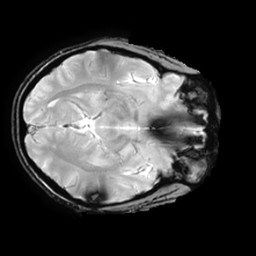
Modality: T2starw
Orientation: axial
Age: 28
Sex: female
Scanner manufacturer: ge
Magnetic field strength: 3 T
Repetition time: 0.65 s
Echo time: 0.02 s